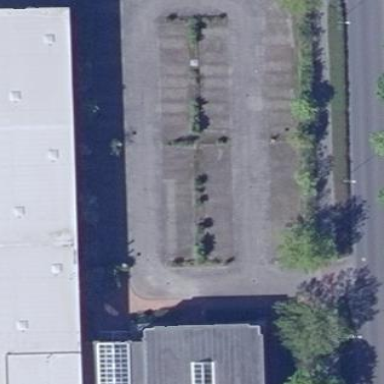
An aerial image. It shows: Parking area with surface.